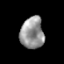
Tissue: prostate
Cell type: T cells
Senescence score: 0.3074
Nuclear area (px): 730
Mean DAPI intensity: 149.344